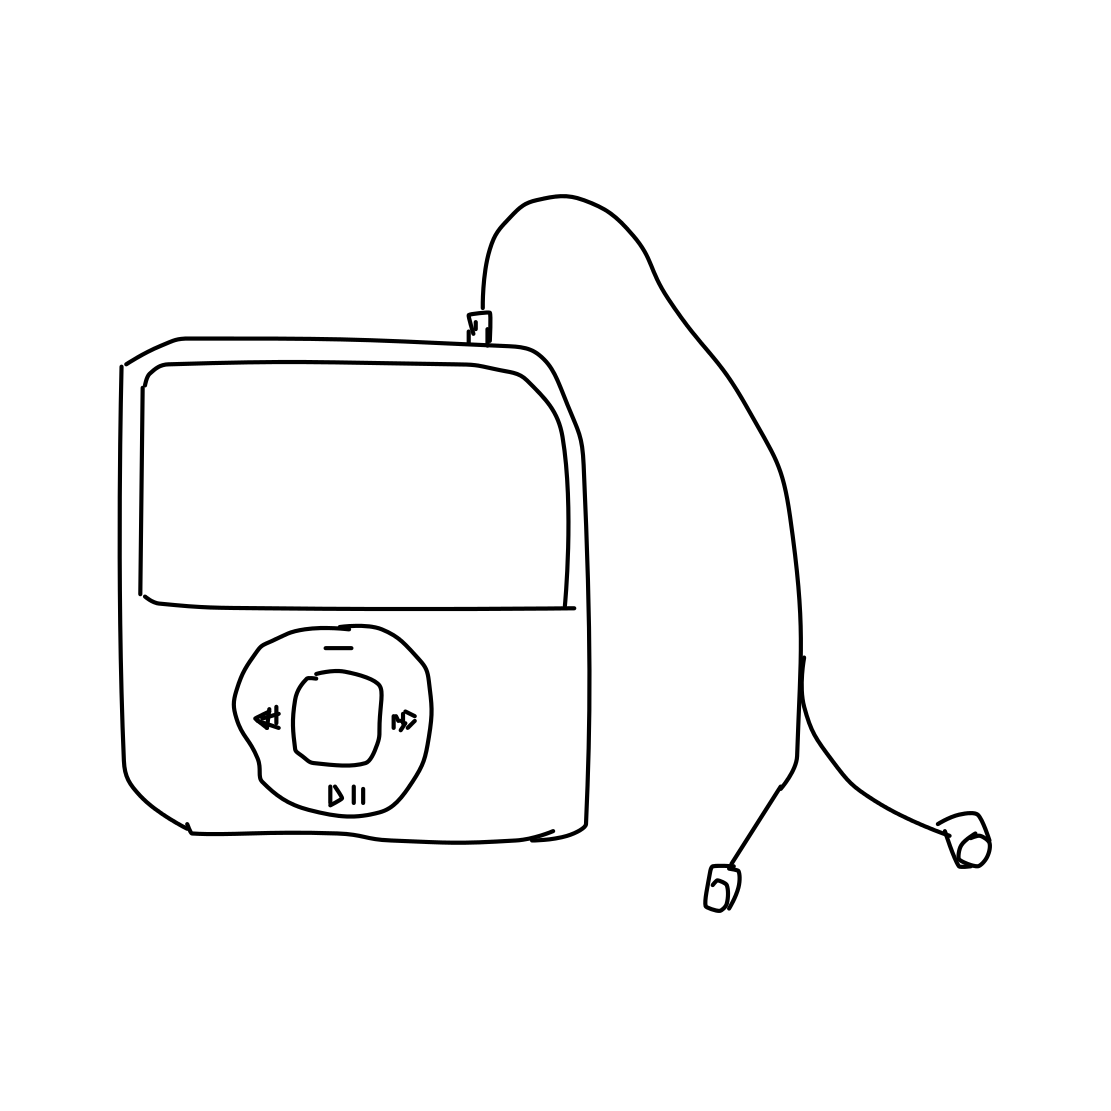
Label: ipod